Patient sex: M
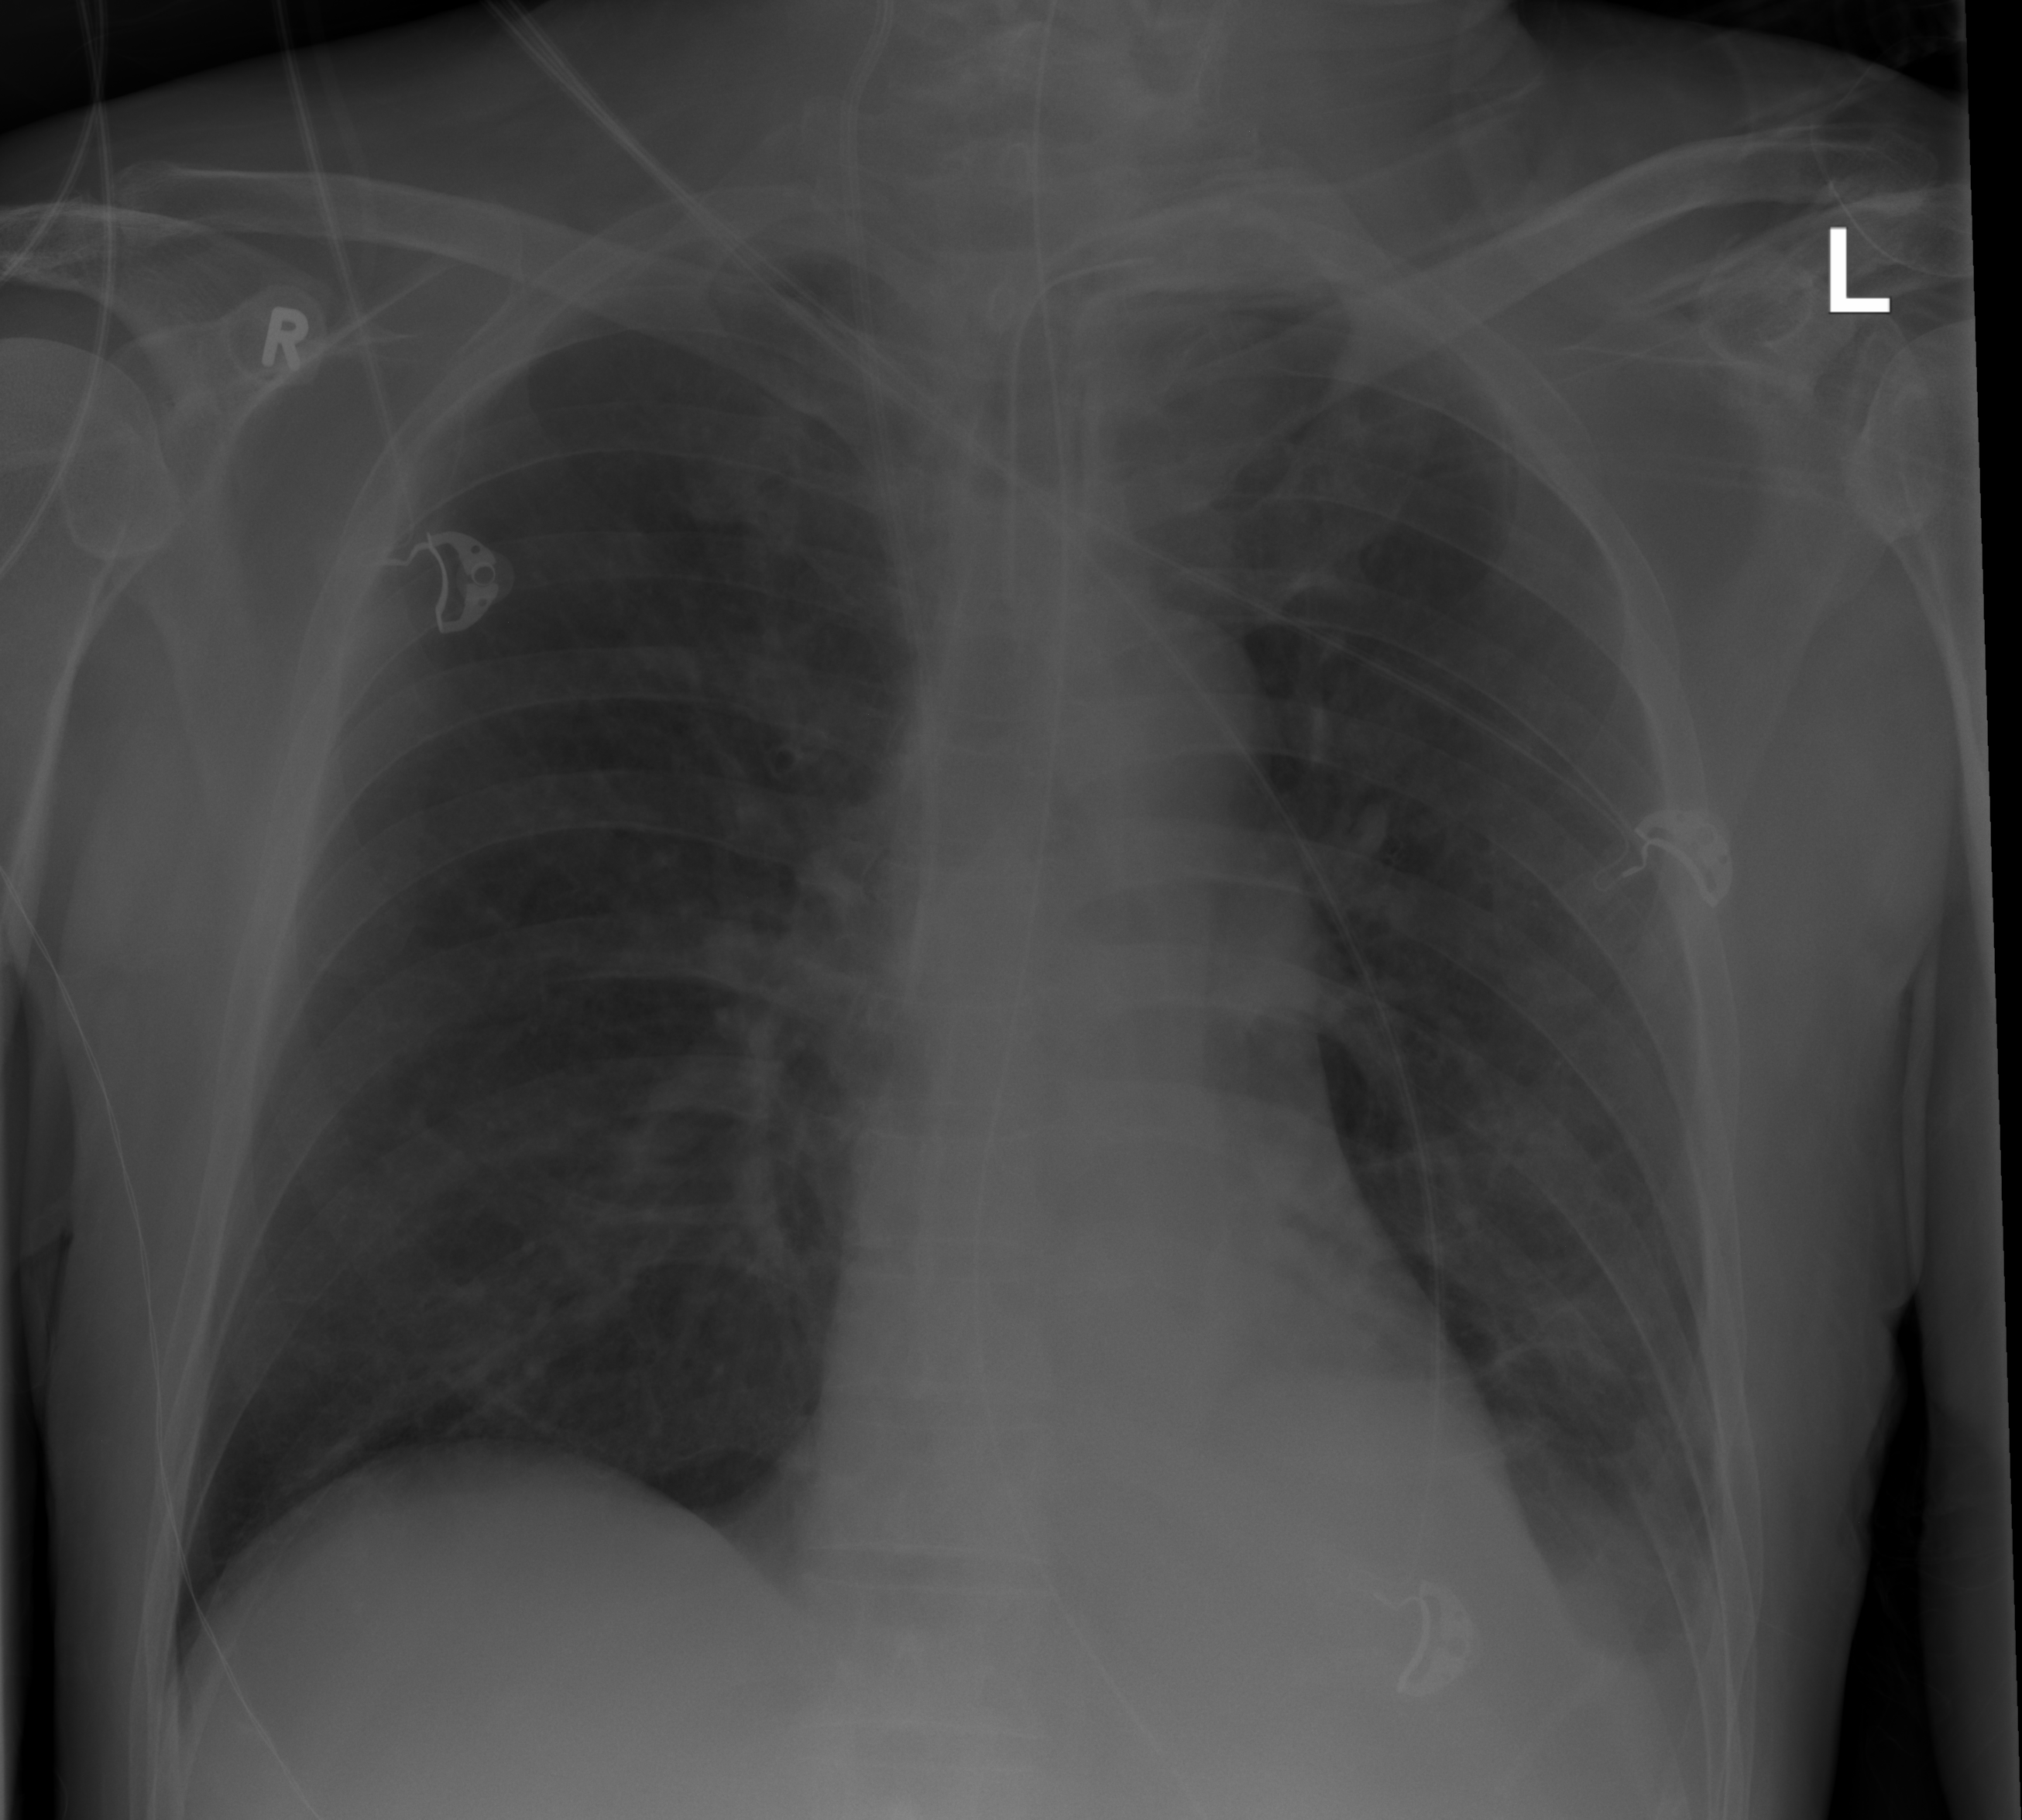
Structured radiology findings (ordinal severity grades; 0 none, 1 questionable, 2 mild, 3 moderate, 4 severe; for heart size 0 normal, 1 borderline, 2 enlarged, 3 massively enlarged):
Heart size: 0
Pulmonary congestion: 0
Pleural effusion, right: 0
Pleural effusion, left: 2
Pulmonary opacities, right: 0
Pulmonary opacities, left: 0
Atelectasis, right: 0
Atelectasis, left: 2